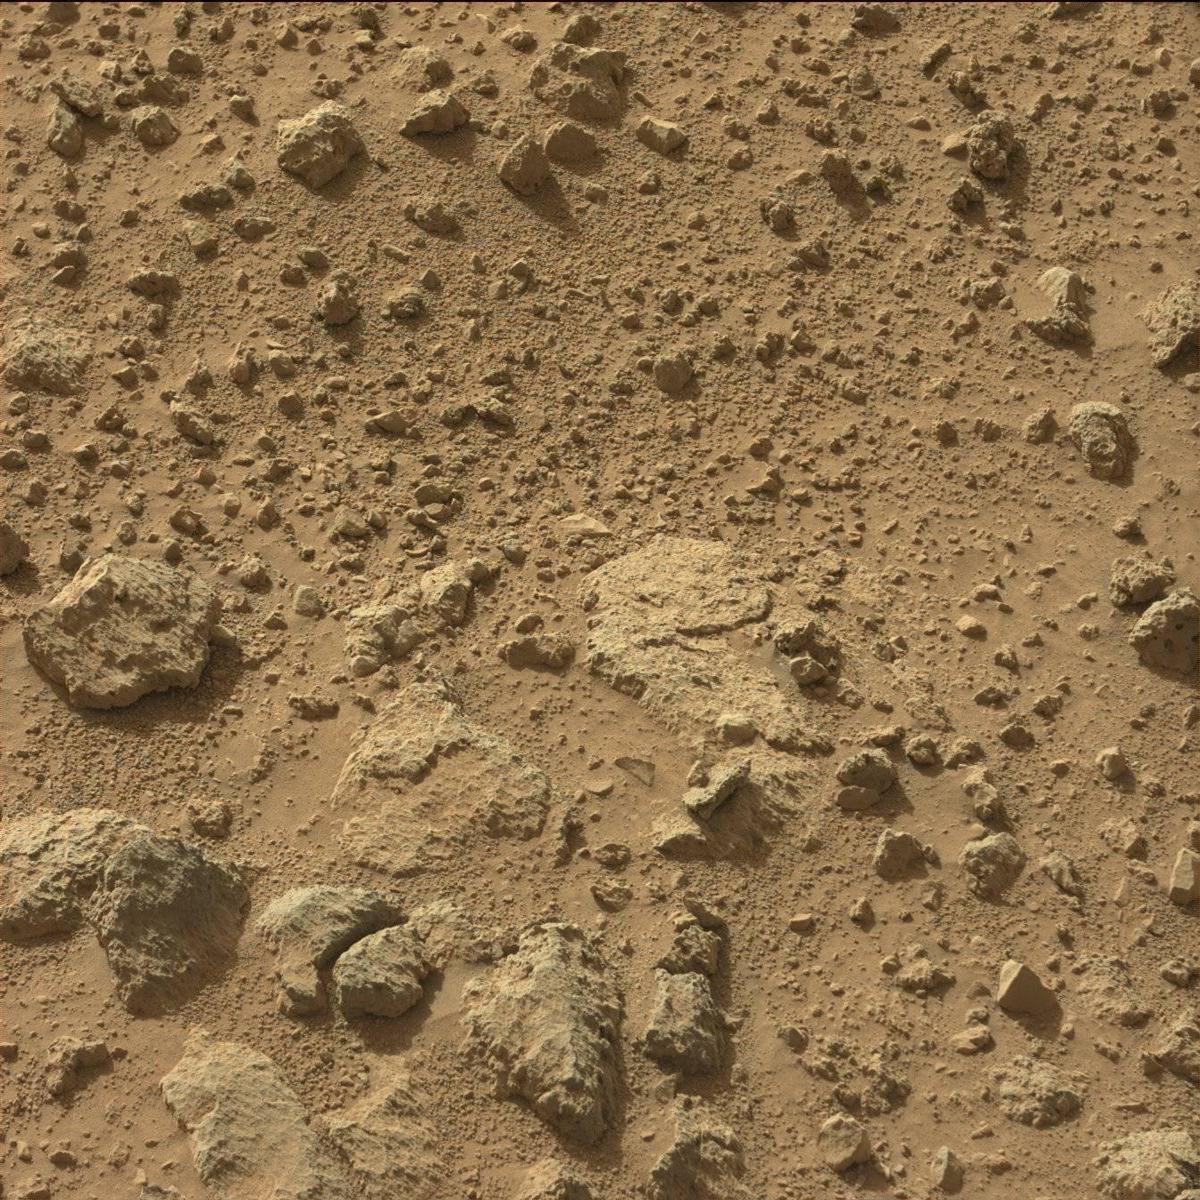
Terrain classes present: Bedrock, Sand / Soil